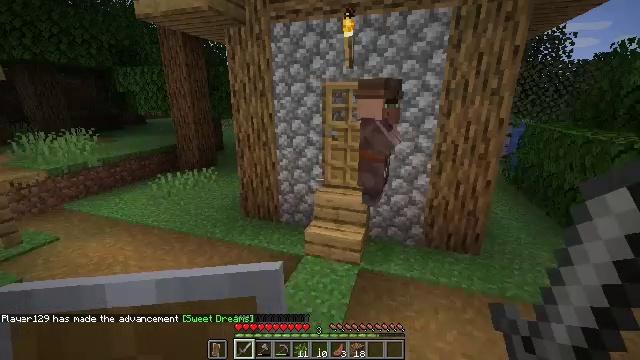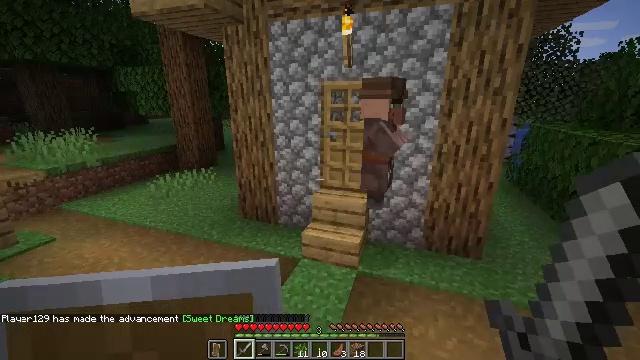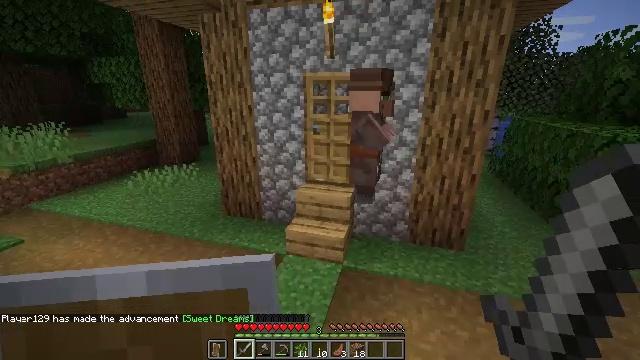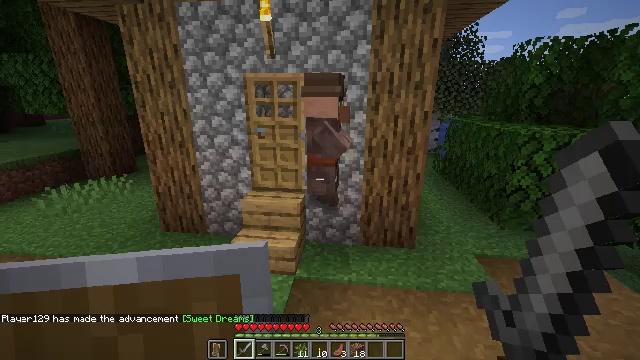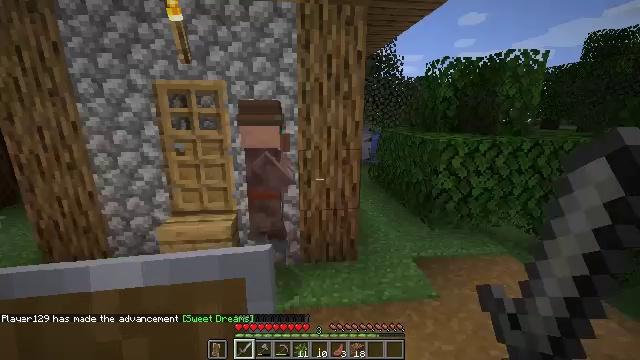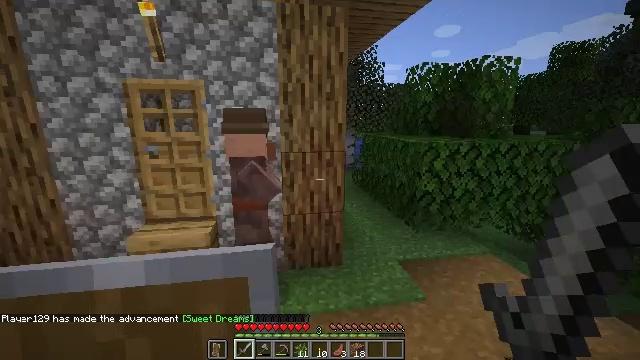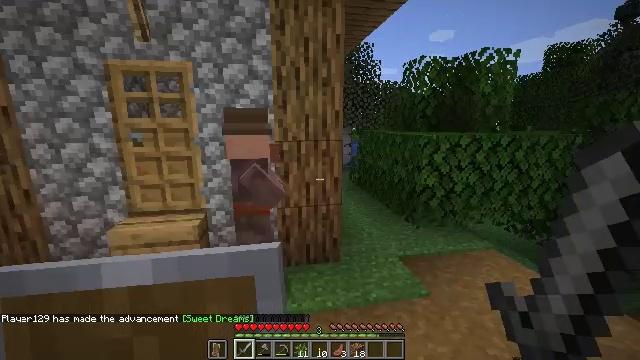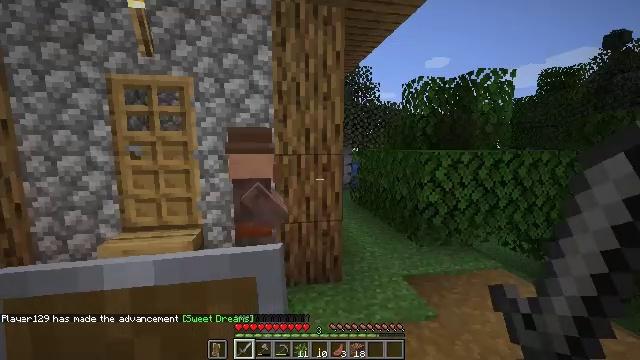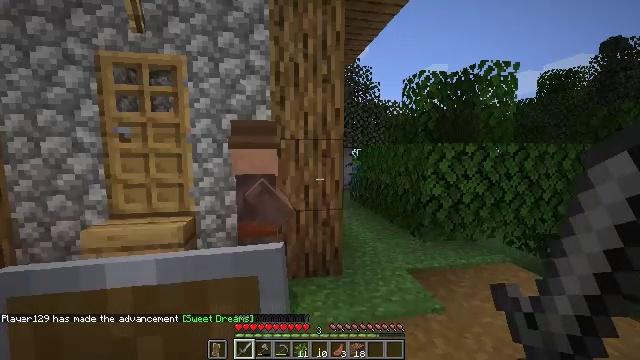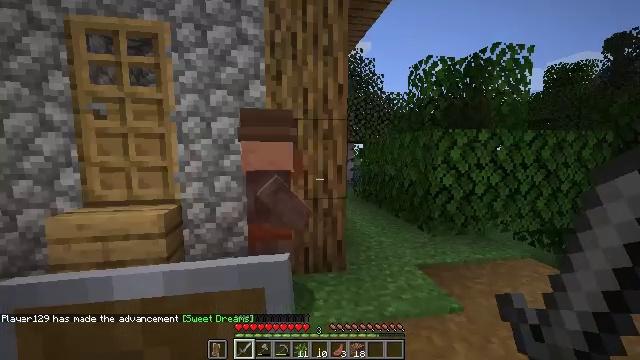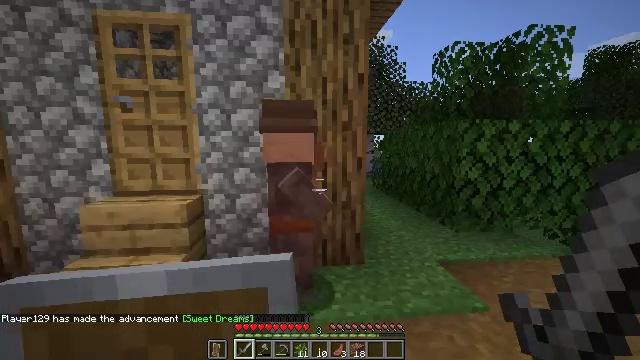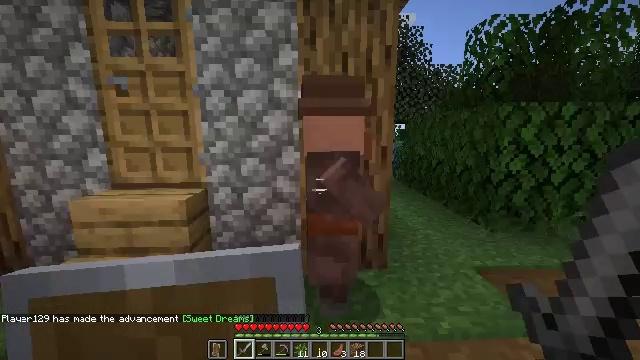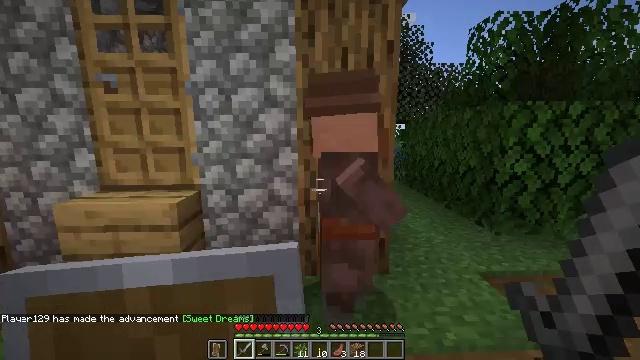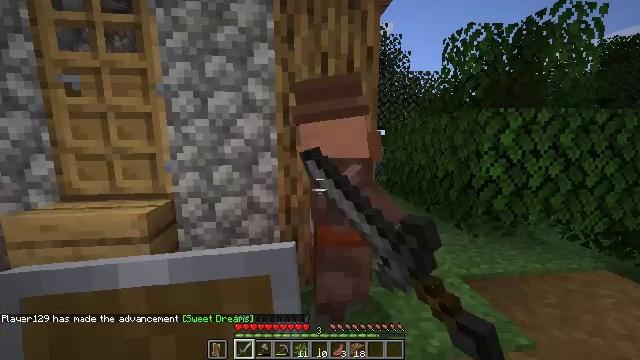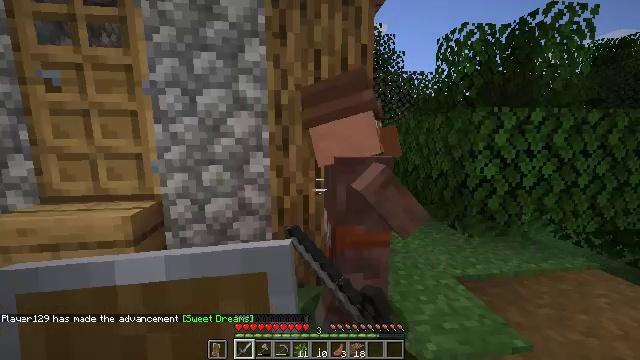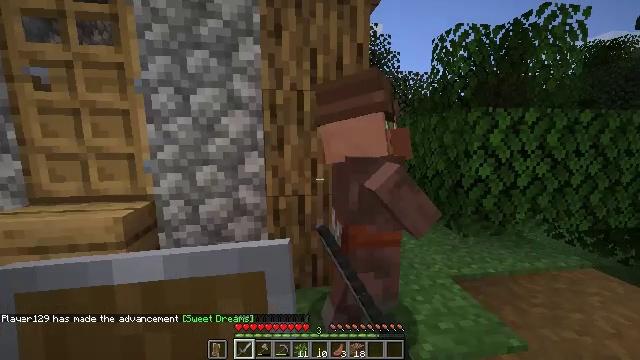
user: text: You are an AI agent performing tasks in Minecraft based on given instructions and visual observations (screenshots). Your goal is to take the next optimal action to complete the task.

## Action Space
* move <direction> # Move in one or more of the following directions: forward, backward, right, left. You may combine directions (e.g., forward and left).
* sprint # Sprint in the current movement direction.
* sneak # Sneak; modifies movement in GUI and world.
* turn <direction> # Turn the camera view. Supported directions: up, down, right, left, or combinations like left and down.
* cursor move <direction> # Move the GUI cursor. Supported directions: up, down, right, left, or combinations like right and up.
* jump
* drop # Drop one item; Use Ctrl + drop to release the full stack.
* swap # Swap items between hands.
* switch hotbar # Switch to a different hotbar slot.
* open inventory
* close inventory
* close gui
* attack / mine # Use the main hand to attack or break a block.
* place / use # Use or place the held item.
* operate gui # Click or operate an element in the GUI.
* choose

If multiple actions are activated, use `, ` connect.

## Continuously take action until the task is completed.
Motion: motion action
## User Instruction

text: Get the fletching table back into the inventory.
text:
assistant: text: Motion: move forward and move right
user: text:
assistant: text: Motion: move forward and move right, turn right and down
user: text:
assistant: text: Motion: move forward and move right, turn right
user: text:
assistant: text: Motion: move forward, turn right and up
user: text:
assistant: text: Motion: move forward, turn right and up
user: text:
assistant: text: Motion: move forward
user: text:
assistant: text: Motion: move forward, turn up
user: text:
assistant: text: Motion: move forward, turn up
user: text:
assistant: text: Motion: move forward
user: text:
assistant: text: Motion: move forward, turn left and down
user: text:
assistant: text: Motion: move forward, turn left and down
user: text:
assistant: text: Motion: use / place
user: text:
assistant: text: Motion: turn right and up, use / place
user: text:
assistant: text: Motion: turn right
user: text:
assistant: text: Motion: no_op
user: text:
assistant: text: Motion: no_op
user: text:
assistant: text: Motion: no_op
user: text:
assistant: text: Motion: no_op
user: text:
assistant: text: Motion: turn right
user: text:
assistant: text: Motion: turn right
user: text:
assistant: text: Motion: no_op
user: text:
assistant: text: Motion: no_op
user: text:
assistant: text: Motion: no_op
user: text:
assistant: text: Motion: no_op
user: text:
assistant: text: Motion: no_op
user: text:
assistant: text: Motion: no_op
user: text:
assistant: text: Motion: no_op
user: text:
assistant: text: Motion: turn left and up
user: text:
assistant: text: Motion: no_op
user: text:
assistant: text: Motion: no_op